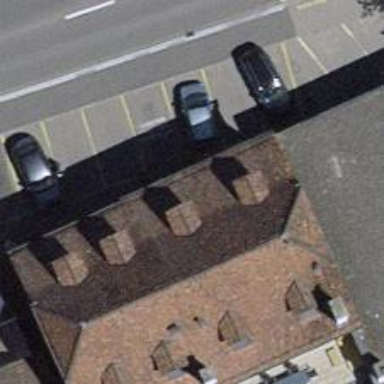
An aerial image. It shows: Restaurant.